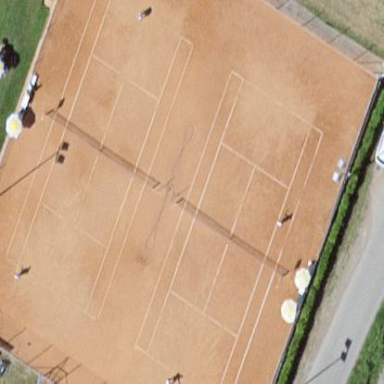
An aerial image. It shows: Tennis court on pitch.